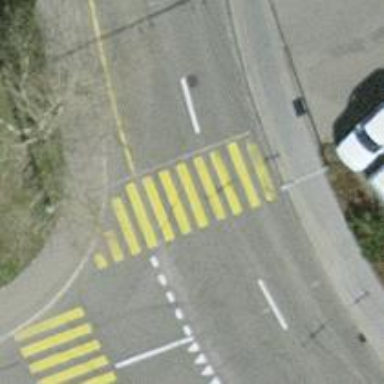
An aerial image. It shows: Marked asphalt footway with zebra crossing.